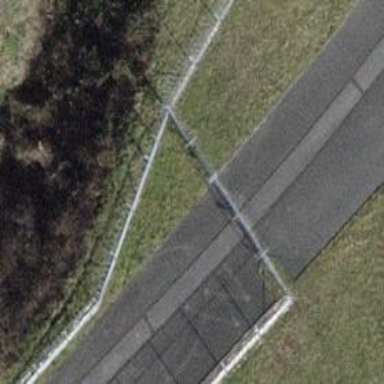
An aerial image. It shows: Gate.